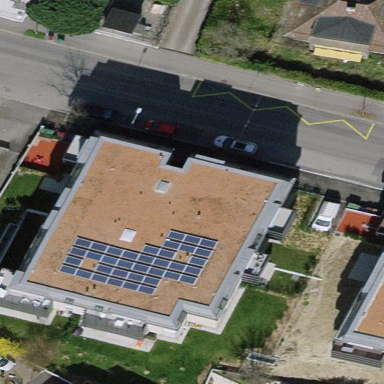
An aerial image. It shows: Detached building with flat roof.